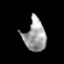
Tissue: prostate
Cell type: T cells
Senescence score: 0.7071
Nuclear area (px): 690
Mean DAPI intensity: 157.045